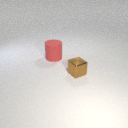
large red rubber cylinder to the left of small brown metal cube